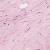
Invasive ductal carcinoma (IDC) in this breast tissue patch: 0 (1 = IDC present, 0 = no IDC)